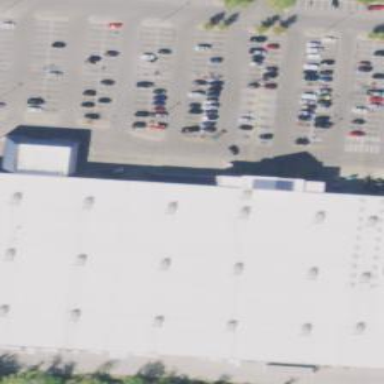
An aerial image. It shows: Retail building housing hardware shop.